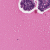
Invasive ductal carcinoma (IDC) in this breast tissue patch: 0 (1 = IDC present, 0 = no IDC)